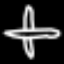
Label: airplane